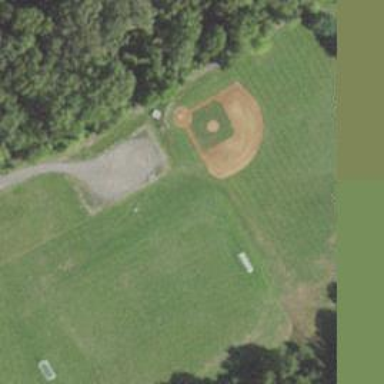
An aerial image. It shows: Baseball pitch for leisure and sports activities.